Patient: sex M, age 45
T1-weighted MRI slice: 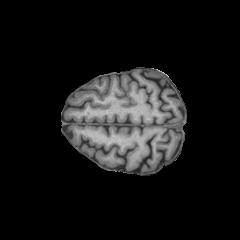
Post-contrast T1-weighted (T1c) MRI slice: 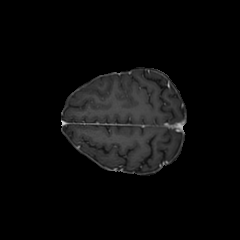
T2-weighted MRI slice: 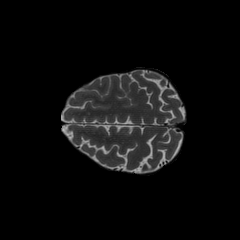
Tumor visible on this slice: no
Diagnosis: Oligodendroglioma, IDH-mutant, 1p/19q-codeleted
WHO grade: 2